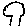
Label: tree